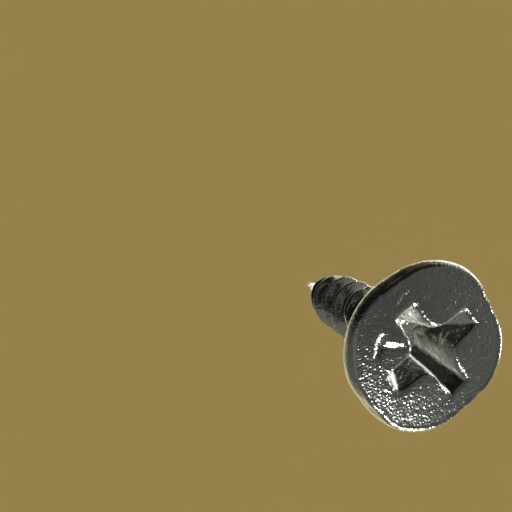
Label: screw